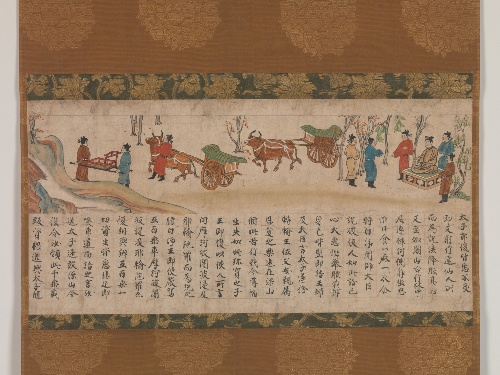
Title: 『過去現在絵因果経』　断簡　(松永本)|The Illustrated Sutra of Past and Present Karma (Kako genzai inga kyō emaki)
Artist: Unidentified artist
Date: late 13th century
Object type: Hanging scroll
Classification: Paintings
Medium: Hanging scroll; ink and color on paper
Culture: Japan
Period: Kamakura period (1185–1333)
Dimensions: Image: 10 7/8 x 22 3/8 in. (27.6 x 56.8 cm)
Overall with mounting: 43 1/2 x 23 1/4 in. (110.5 x 59.1 cm)
Overall with knobs: 43 1/2 x 25 1/4 in. (110.5 x 64.1 cm)
Department: Asian Art
Credit line: Purchase, several members of The Chairman's Council Gifts, Miriam and Ira D. Wallach Foundation and Mary and James G. Wallach Foundation Gifts, 2012
Accession year: 2012
Repository: Metropolitan Museum of Art, New York, NY
Tags: Men|Buddhism|Ox|Carts